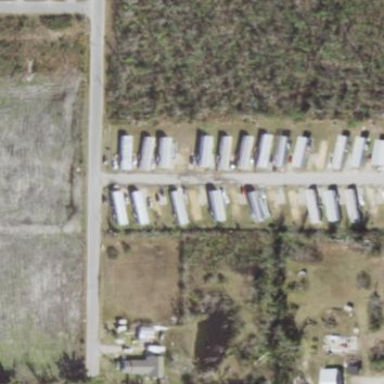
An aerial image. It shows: Residential area designated as trailer park.